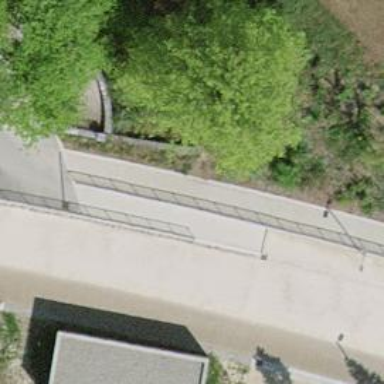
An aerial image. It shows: Retaining wall.